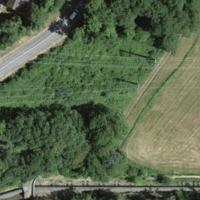
EUNIS habitat code: 44
Species observed at this site:
Orchis anthropophora
Filipendula ulmaria
Saponaria ocymoides